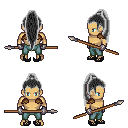
a pixel art fantasy rpg character, male body template, human, tanned skin, leather shoulder armor, teal pants, gray extra-long topknot hairstyle, metal gloves, ghillies, spear, four views (front, back, left, right), 2x2 character sprite sheet, small pixel art, hard edges, no anti-aliasing